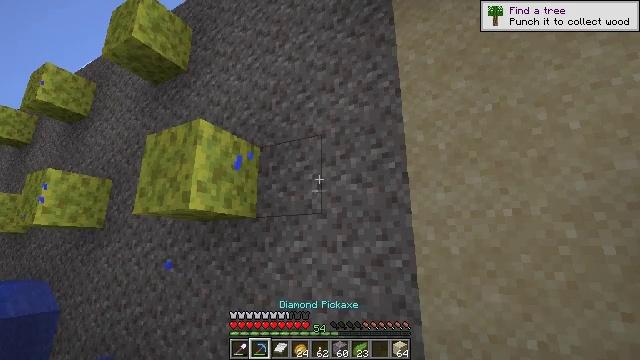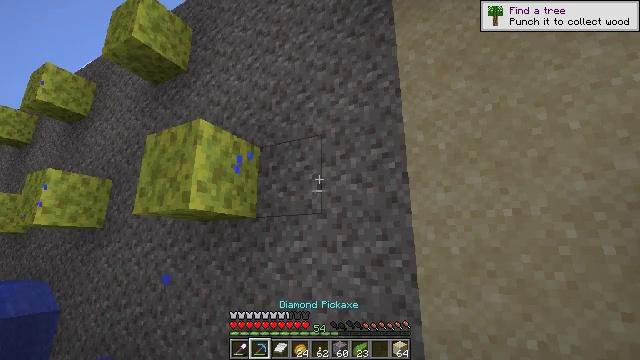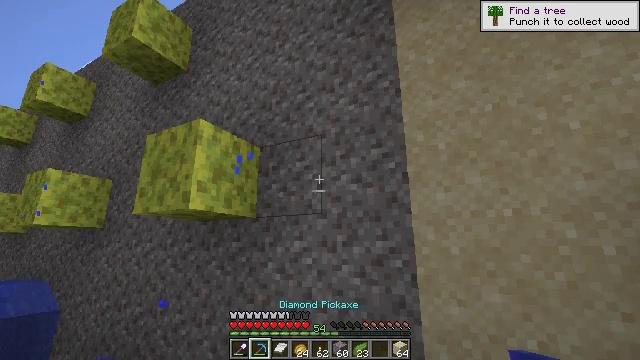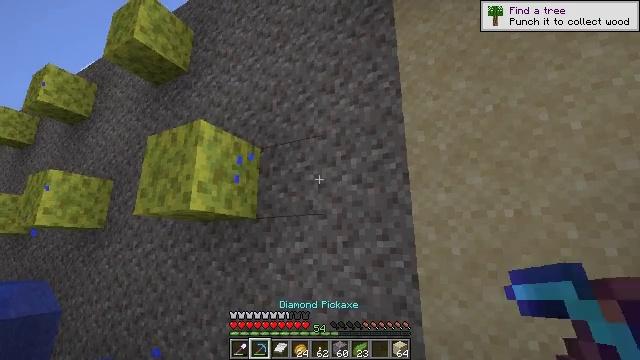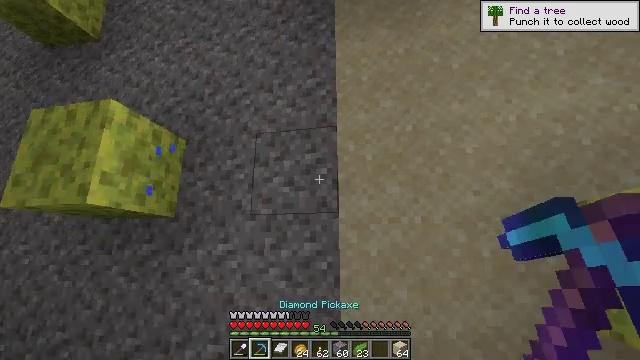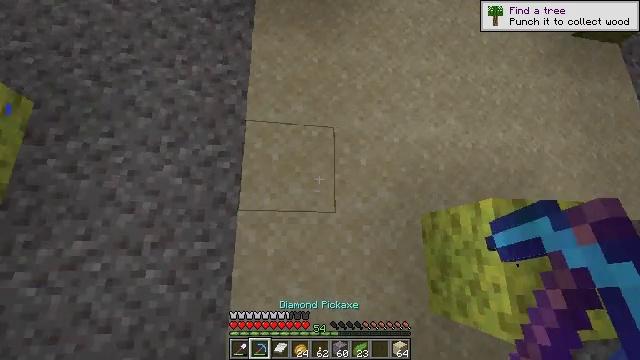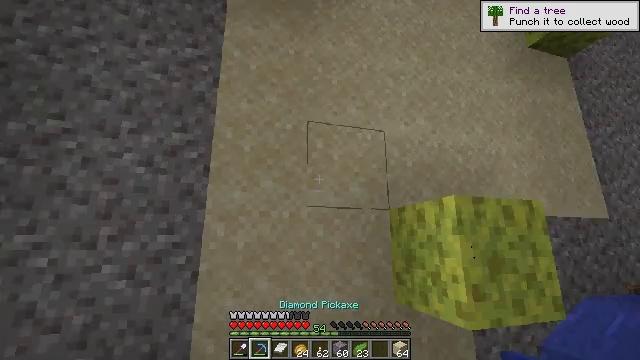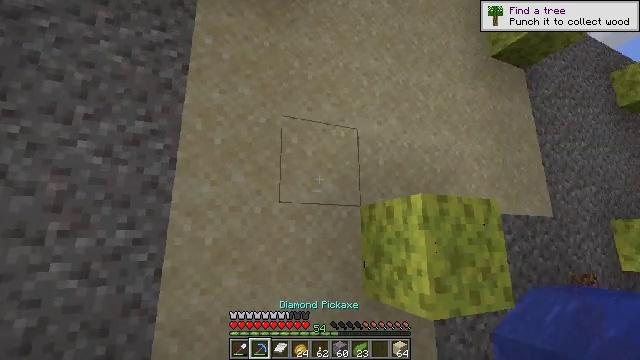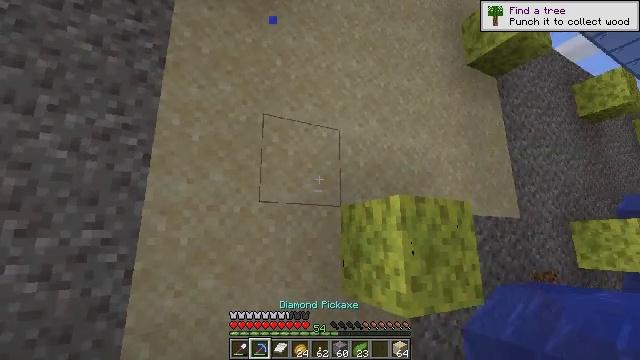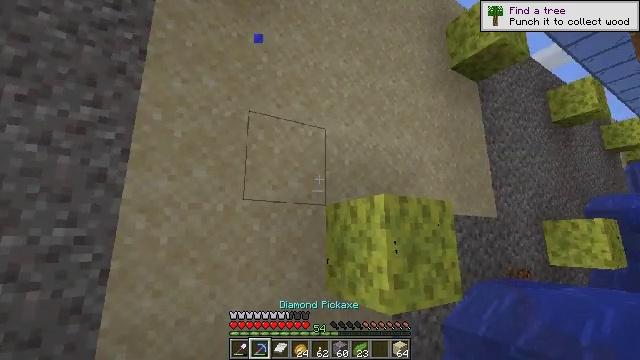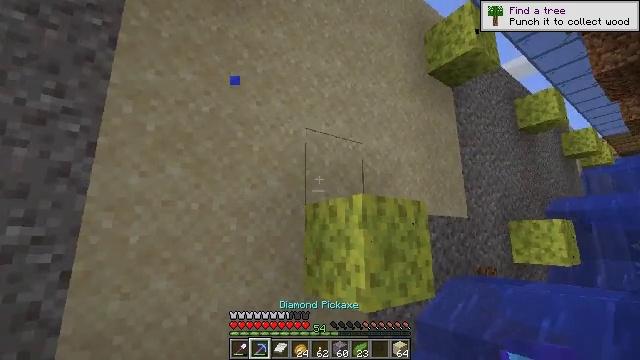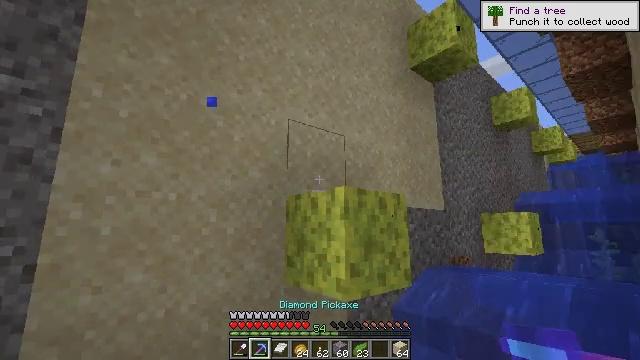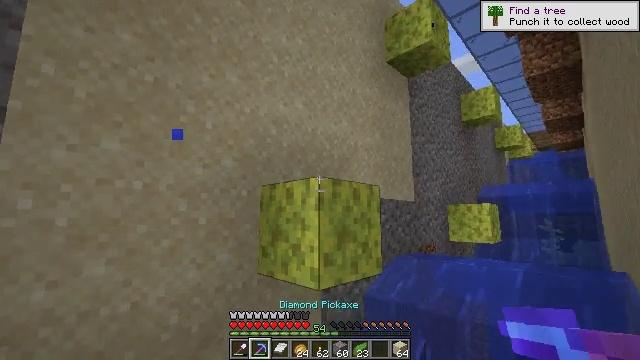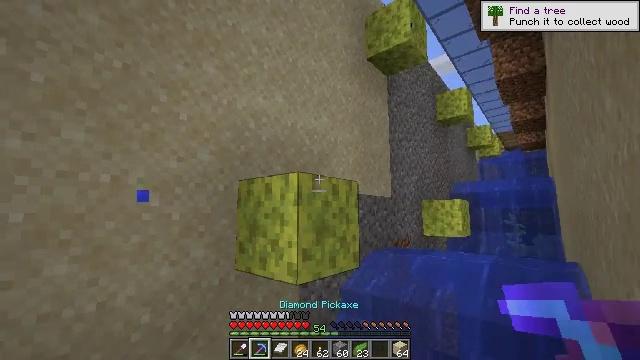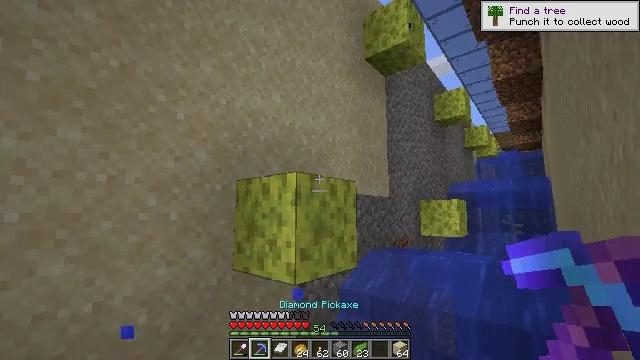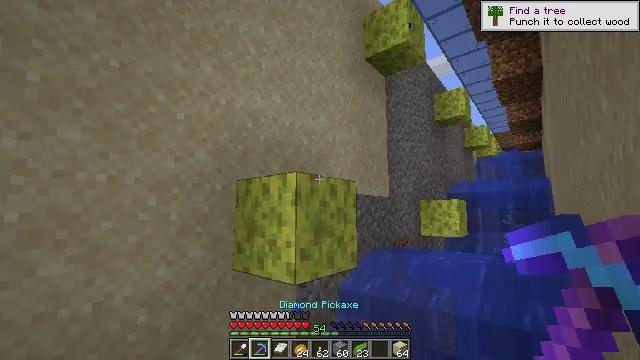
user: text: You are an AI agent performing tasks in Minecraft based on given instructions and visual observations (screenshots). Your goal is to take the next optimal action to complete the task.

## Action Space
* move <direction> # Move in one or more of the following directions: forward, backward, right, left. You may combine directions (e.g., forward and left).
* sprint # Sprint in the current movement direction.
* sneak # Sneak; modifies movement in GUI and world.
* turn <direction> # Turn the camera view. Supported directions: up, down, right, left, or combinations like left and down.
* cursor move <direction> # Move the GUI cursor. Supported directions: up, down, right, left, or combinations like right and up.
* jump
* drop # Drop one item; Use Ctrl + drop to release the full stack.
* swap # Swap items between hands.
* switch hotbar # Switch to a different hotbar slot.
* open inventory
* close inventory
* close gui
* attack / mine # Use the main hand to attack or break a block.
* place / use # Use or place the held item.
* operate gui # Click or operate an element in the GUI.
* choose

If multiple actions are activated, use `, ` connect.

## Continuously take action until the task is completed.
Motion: motion action
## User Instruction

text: Mine the wet sponge underwater.
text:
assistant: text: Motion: no_op
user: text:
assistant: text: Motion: no_op
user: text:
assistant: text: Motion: no_op
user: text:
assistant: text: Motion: turn right
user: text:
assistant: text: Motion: turn right
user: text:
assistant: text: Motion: turn right and down
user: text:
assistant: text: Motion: turn right
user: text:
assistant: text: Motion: turn right
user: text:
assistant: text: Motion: turn right
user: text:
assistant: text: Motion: turn right
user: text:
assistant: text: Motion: turn right and down
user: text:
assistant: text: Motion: turn right and down
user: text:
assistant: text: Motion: turn right and down
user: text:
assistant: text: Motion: no_op
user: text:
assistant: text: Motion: no_op
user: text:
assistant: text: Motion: no_op
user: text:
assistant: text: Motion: turn left and down
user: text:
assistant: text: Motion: turn down
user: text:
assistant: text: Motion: no_op
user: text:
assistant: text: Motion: no_op
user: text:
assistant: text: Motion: no_op
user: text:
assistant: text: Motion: no_op
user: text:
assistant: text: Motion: no_op
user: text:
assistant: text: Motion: no_op
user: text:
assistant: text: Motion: no_op
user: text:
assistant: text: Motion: no_op
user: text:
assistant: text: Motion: no_op
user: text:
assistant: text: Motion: no_op
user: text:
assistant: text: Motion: no_op
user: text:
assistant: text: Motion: no_op